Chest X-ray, PA view. Patient: 48 years old, sex F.
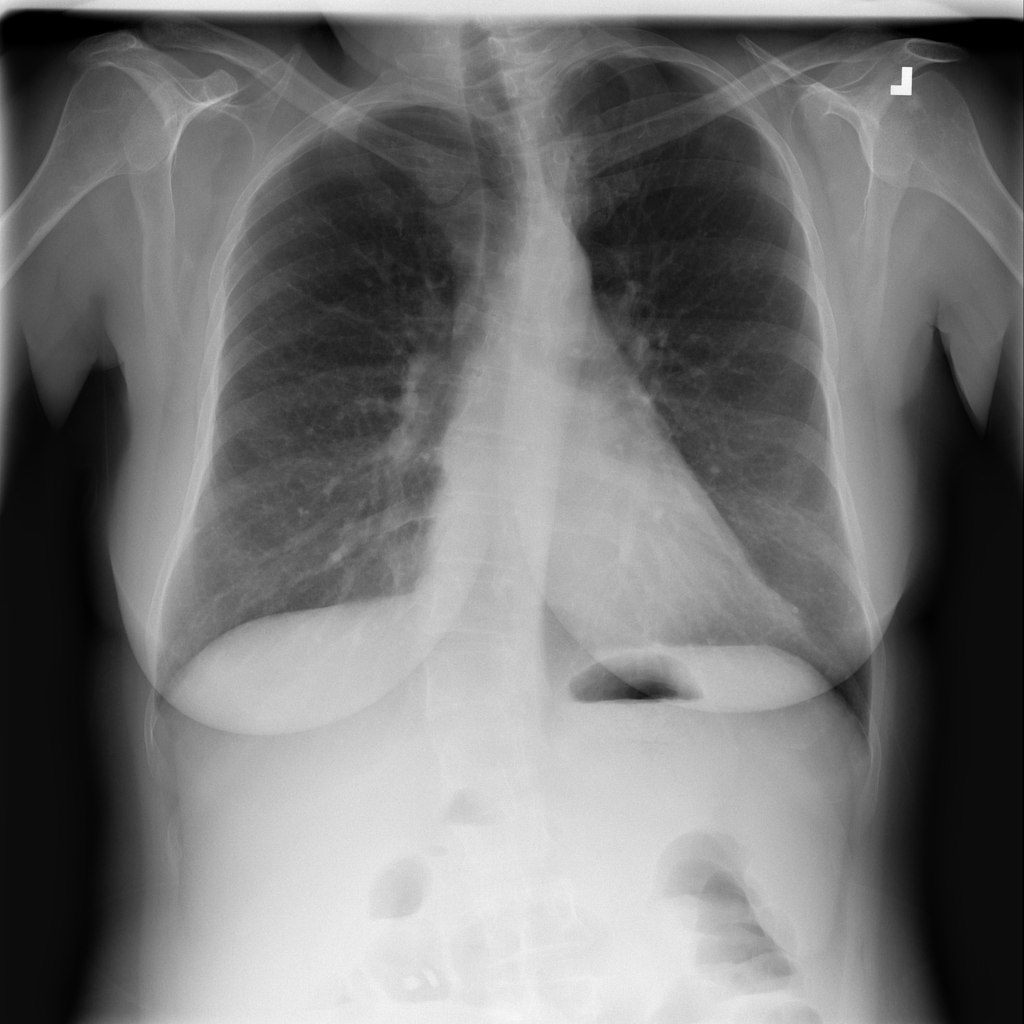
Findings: No Finding